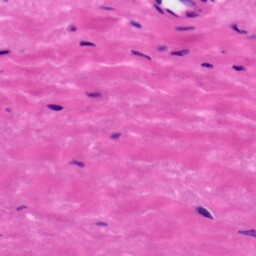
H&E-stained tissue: Tonsil